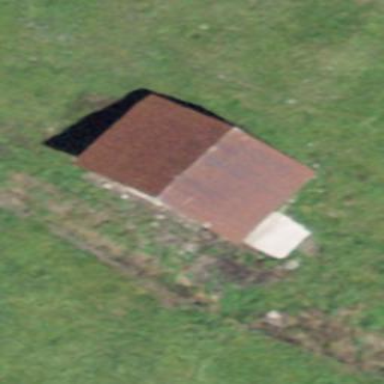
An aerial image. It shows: Gabled roof on farm auxiliary building.